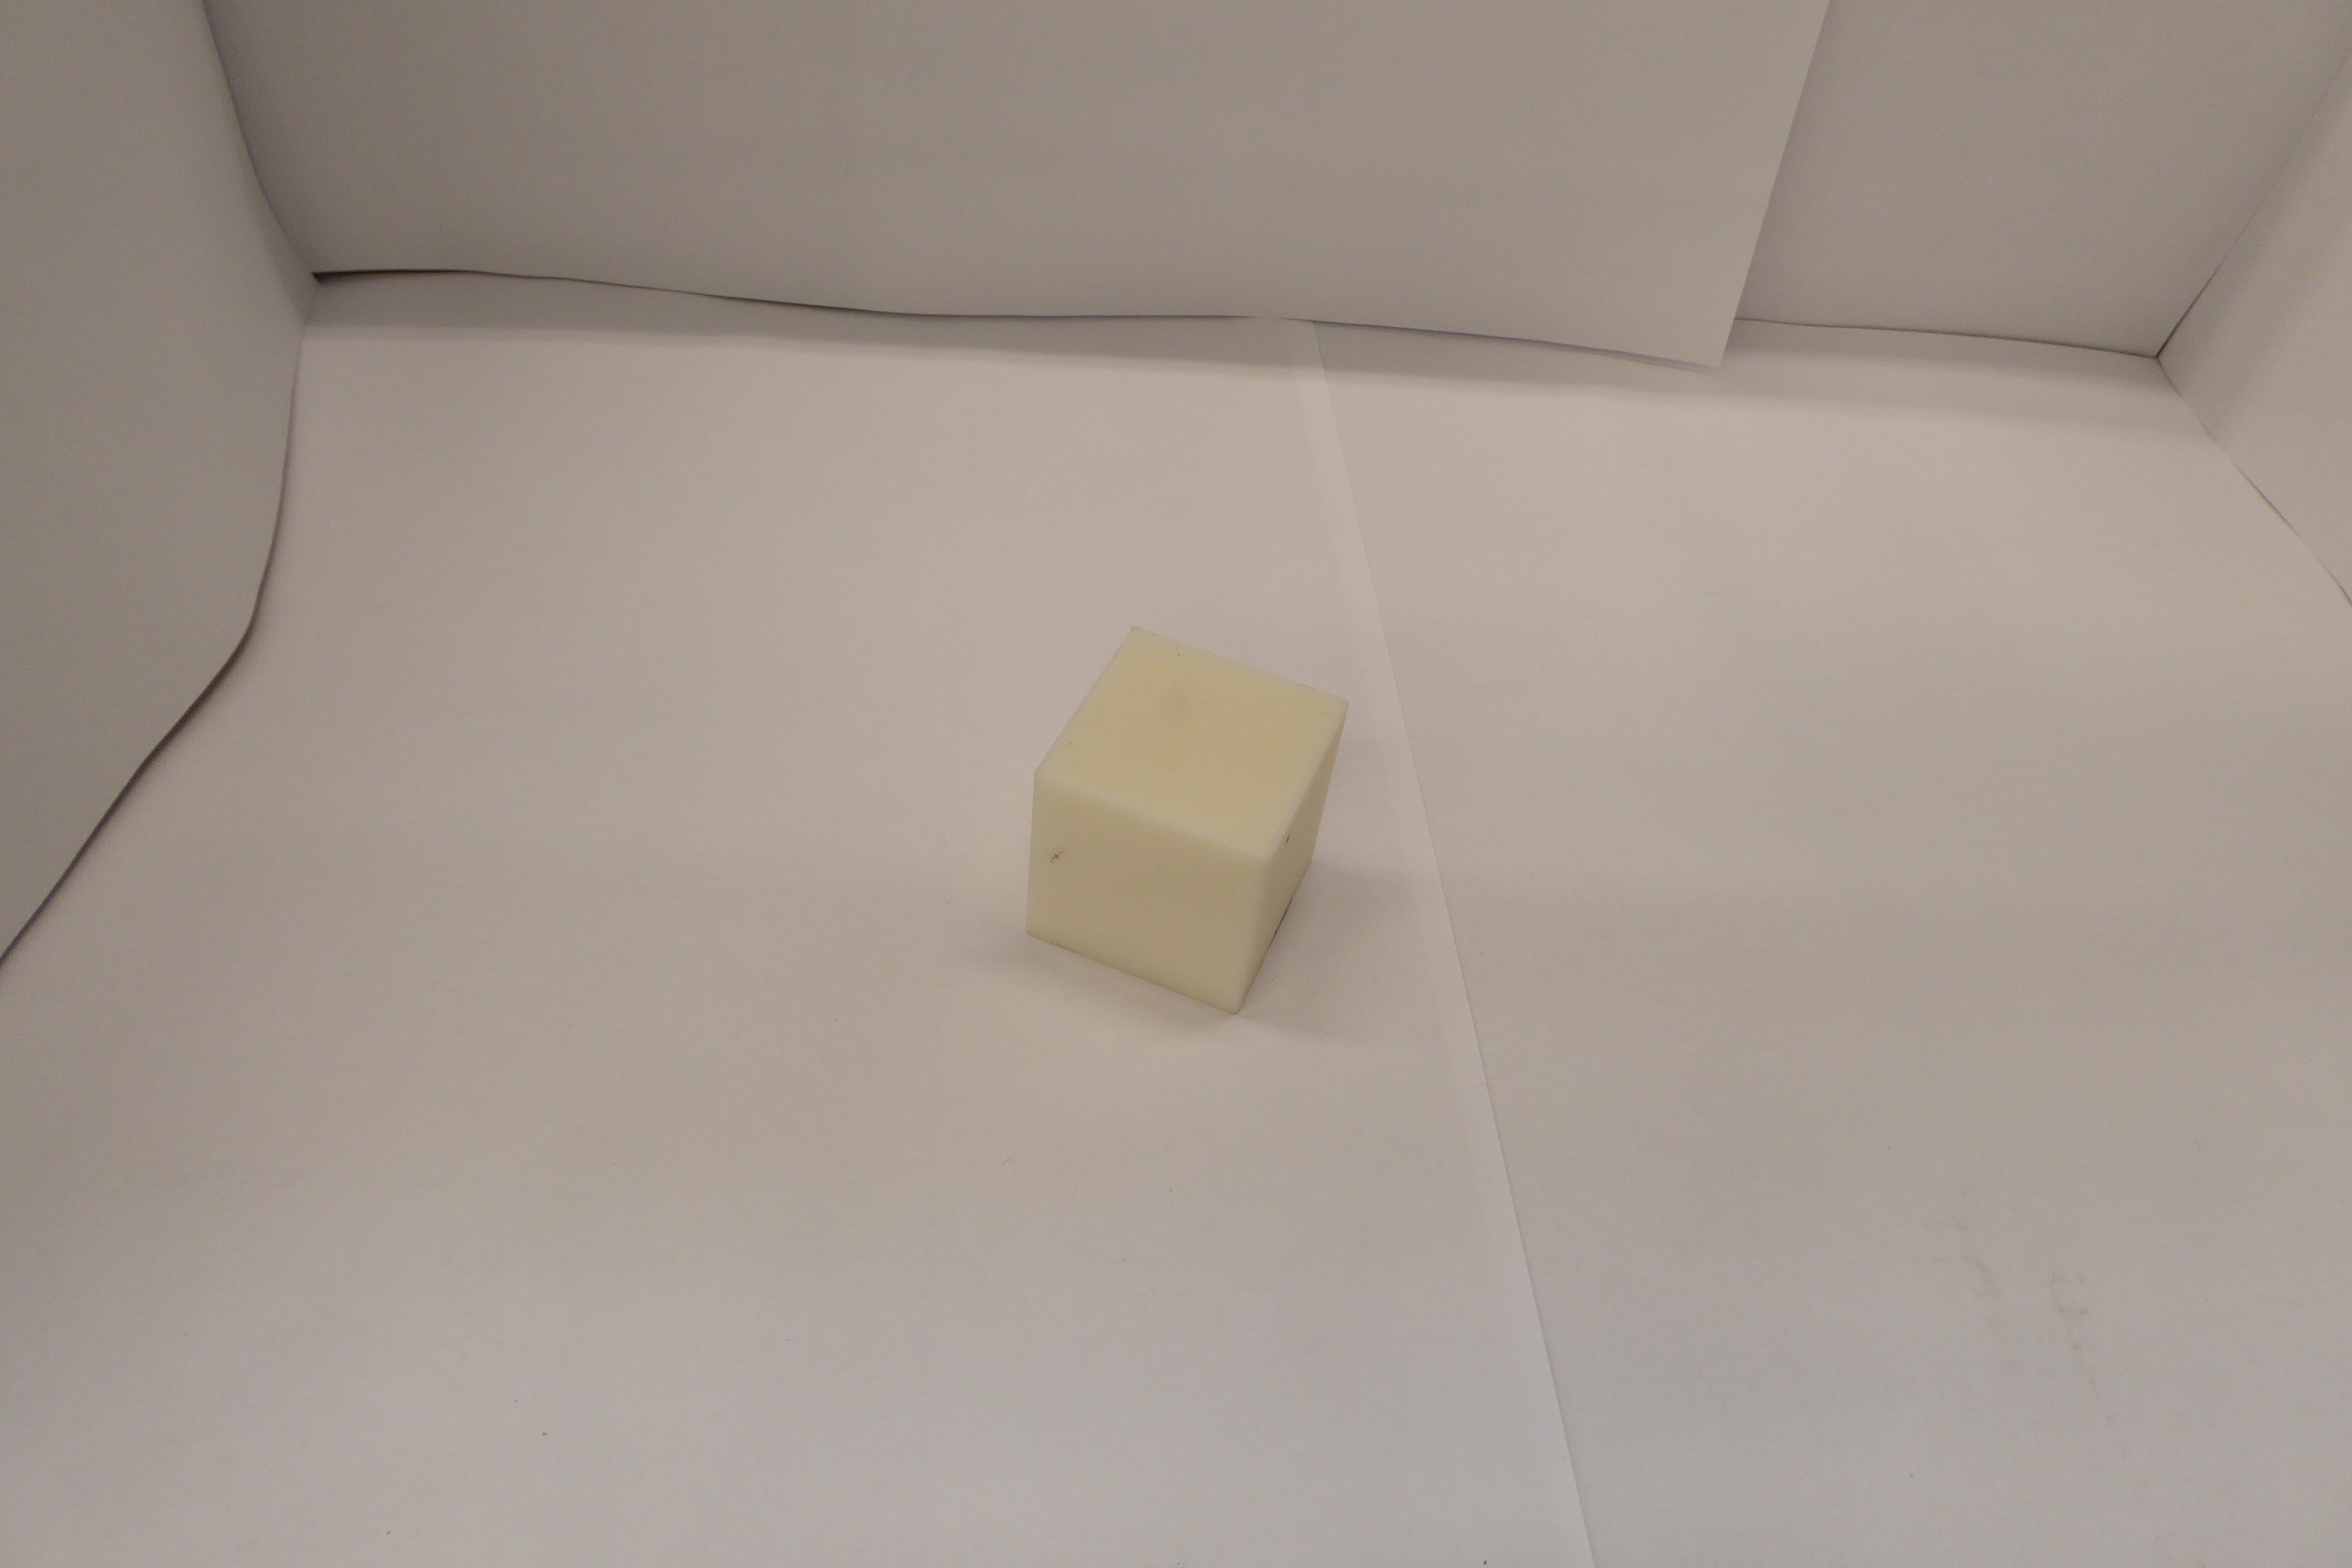
Label: Cuboid